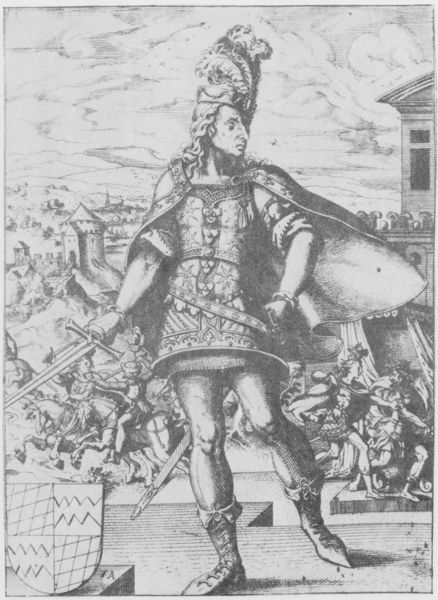
Titel: Bildnis von Otto VII
Künstler: Jost Amman
Institution: (Seriendruck)
Schlagwörter: feder, himmel, kampf, kämpfer, mann, umhang, weiß, wolken, landschaft, menschen, stadt, fenster, grau, hintergrund, hut, kleid, nase, profil, schwarz, zeichnung, dach, gebäude, haus, schloss, leute, menge, rock, alt, arm, augen, barock, federn, mensch, stehen, bildnis, portrait, porträt, ferne, horizont, häuser, hügel, kirche, land, haare, mantel, adel, krone, locken, pferd, pferde, reiter, turm, federbusch, bein, fassade, schuhe, schwer, berge, grafik, graphik, platz, krieg, schlacht, crowd, crown, feathers, fight, hat, king, könig, people, soldaten, soldier, soldiers, sword, white, window, belt, black, dress, face, hair, nose, wall, woman, kontrapost, knie, schenkel, schild, burg, kreuz, schienbein, druck, radierung, stich, schwarzweiß, schwert, schwerter, uniform, soldat, volk, helm, stiefel, herrscher, ritter, rüstung, ganzfigur, römer, wappen, feather, hand, harnisch, profile, hintergund, kampfszene, cloud, clouds, horses, man, roman, sky, mittelalter, krieger, field, hills, house, tower, village, stadtmauer, armor, armour, feldherr, helmet, knight, spain, drawing, kupferstich, black and white, kopfschmuck, castle, mouth, army, battle, boots, sieger, curls, burgen, schwerz, franzose, zinne, ancient, arms, cape, kegeldach, shoes, pencil, coat of arms, eye, war, horse, wolke, shield, warrior, fechter, alexander, ganz, hintergrunf, helmwedel, royalty, castel, riter, chaos, wadenbein, general, victory, knees, attack, wurg, sjy, scabbard, leader, regal, plume, battlefield, mabtel, killer, centurion, featjers, cyrano, pied piper, captian, medi evil, healmet